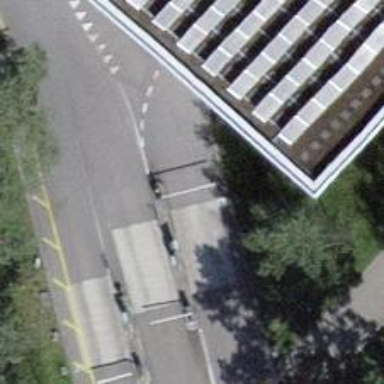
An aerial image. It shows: Lift gate barrier.